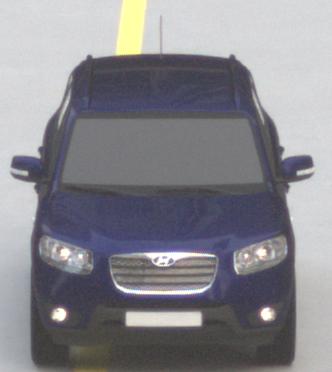
Make: Hyundai
Model: Santa Fe 2.4
Detailed model: Santa Fe (CM)
Model produced from: 2010/01
Model produced until: 2012/09
Doors: 5
Color: blue
Road condition: dry road
Daytime: morning or afternoon
Contrast: low contrast